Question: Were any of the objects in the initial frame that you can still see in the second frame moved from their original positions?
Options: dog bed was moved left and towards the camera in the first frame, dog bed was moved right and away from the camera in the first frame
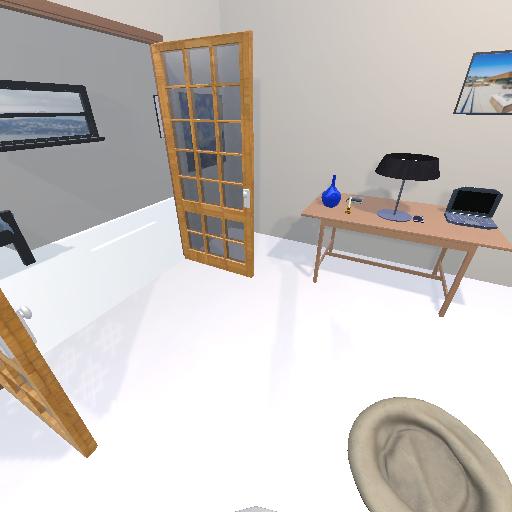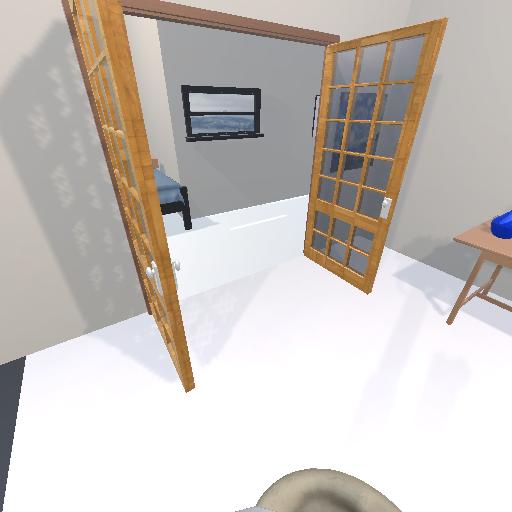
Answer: dog bed was moved left and towards the camera in the first frame